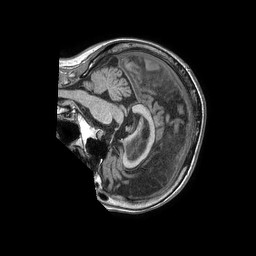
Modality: T1w
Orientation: sagittal
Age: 82
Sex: female
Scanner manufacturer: philips
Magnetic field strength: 1.5 T
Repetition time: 0.007748 s
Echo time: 0.003597 s